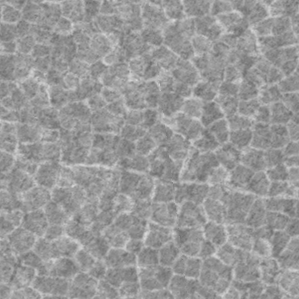
Label: frost